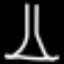
Label: The Eiffel Tower